Interaction volume radius: 5 \u00c5
Interaction volume height: 35 \u00c5
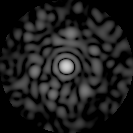
Disorder parameter: 0.8763